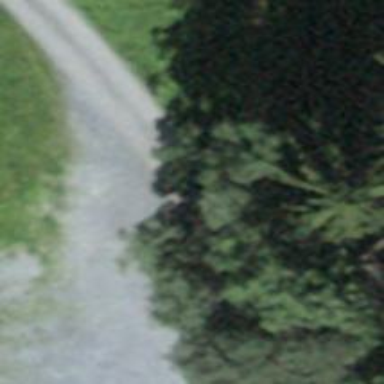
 suitable for both agricultural and forestry tourist buses."